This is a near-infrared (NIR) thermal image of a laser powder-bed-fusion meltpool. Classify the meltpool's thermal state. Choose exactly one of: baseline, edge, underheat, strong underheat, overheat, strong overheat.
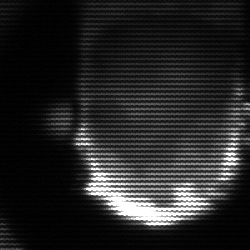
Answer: baseline